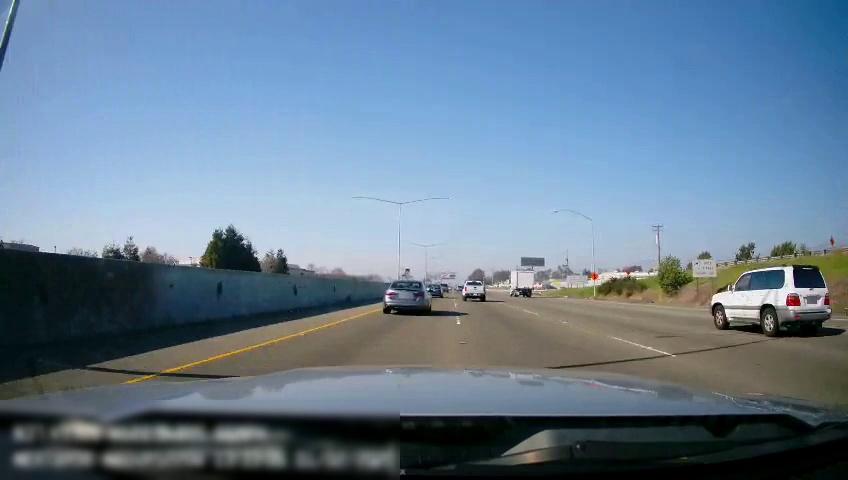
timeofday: Day
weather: Sunny
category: Drivable Space
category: Vehicles | Car
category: Vehicles | Truck
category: Vehicles | Car
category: Vehicles | Other LV
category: Vehicles | SUV
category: Lanes | Alternate Lane
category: Lanes | Current Lane
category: Lanes | Current Lane